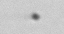
Label: nanoplankton_mix